Question: I am trying to use matplotlib.pyplot to plot the histogram of an array. This array looks like:
> 0.<PHONE> 0.<PHONE> 0.<PHONE> <PHONE> 0.<PHONE> 0.<PHONE> ...
My code is:
'''
import matplotlib.pyplot as plt
plt.hist(probabilities, 50, normed = True) # probabilities store a series of float numbers
plt.xlabel("Success Probability")
plt.ylabel("Frequency")
plt.show()
'''
I expect to see a histogram with integer Y-ticks. However, I got this:

As you could see from the image, the Y-ticks are decimal numbers. I am confused with such outcoming. May I know how can I achieve what I expected? Thanks.
PS: I don't know why the image is not displayed. I tried few times, even replaced the default description... :(
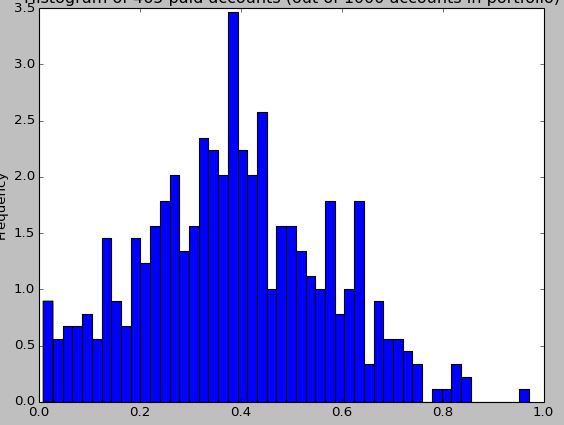
Answer: set argument 'normed = False', because the default value of 'normed' is False, you can omit it. Here is the document of 'normed':
> normed : boolean, optional, default: FalseIf True, the first element of the return tuple will be the counts normalized to form a probability density, i.e., n/(len(x)'dbin), ie
the integral of the histogram will sum to 1. If stacked is also True,
the sum of the histograms is normalized to 1.